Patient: sex M, age 52
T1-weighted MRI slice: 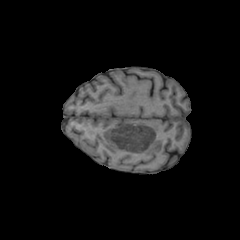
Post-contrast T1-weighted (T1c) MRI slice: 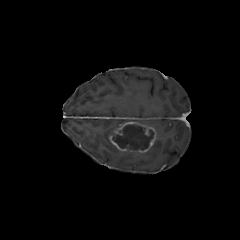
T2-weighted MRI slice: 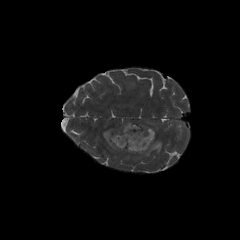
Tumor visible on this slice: yes
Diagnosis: Glioblastoma, IDH-wildtype
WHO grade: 4